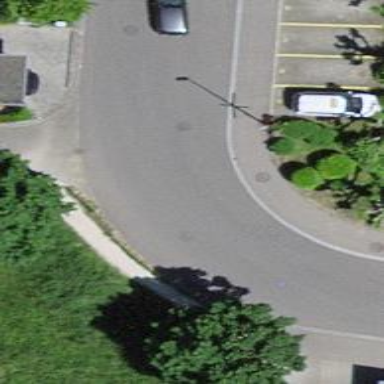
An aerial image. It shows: Residential road with asphalt surface.